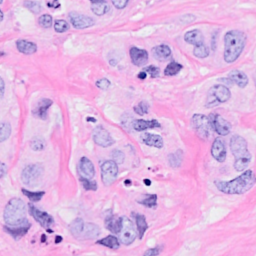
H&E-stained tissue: Breast